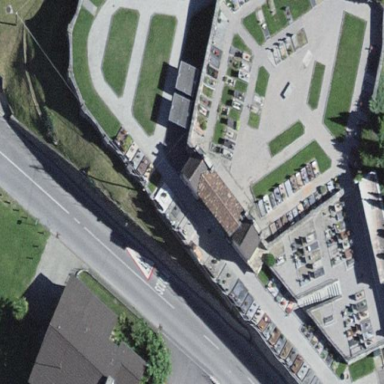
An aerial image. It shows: Cemetery.